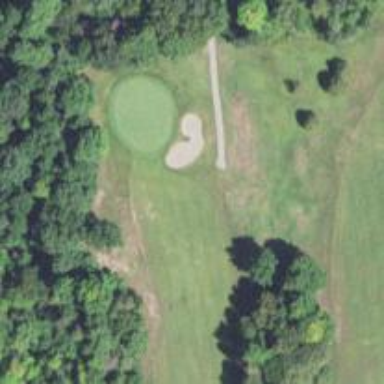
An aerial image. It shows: Service road used as golf cart path.